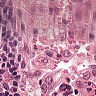
Metastatic tissue present: no